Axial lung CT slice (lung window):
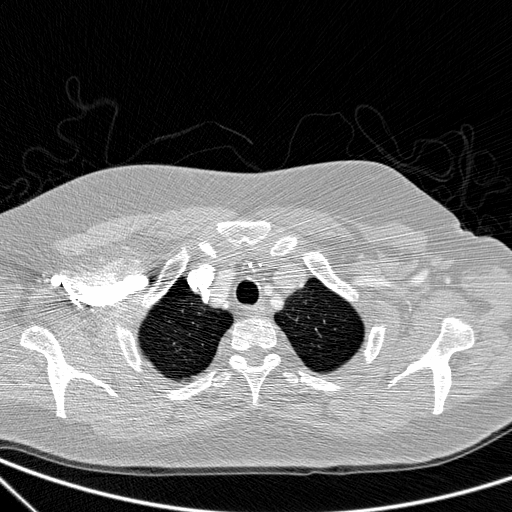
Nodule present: no